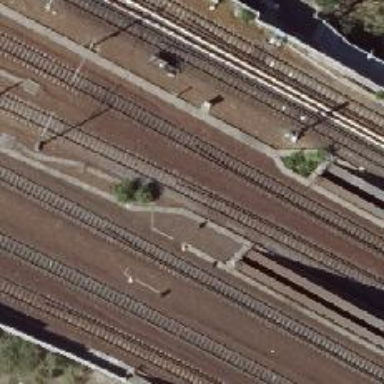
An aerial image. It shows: Solitary milestone along the railway.